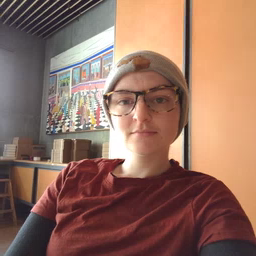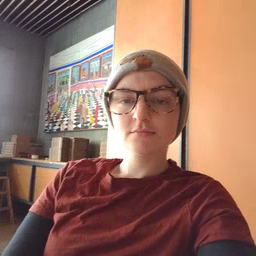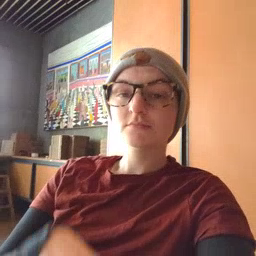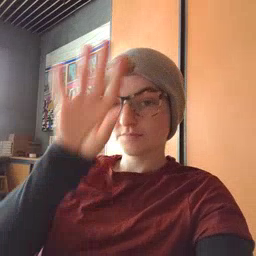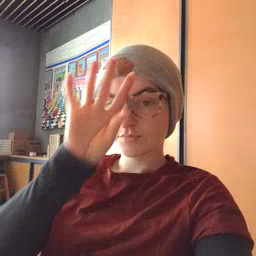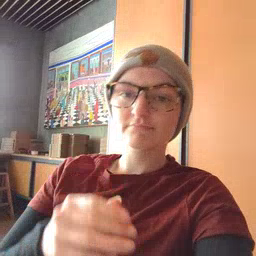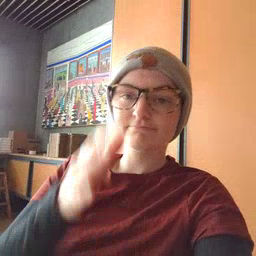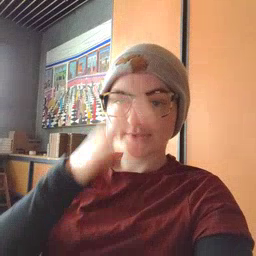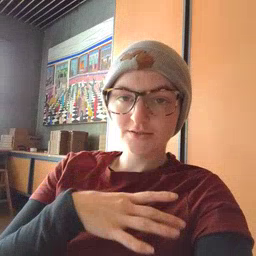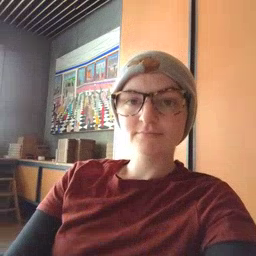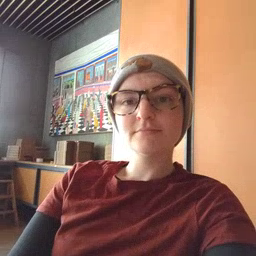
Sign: fireman